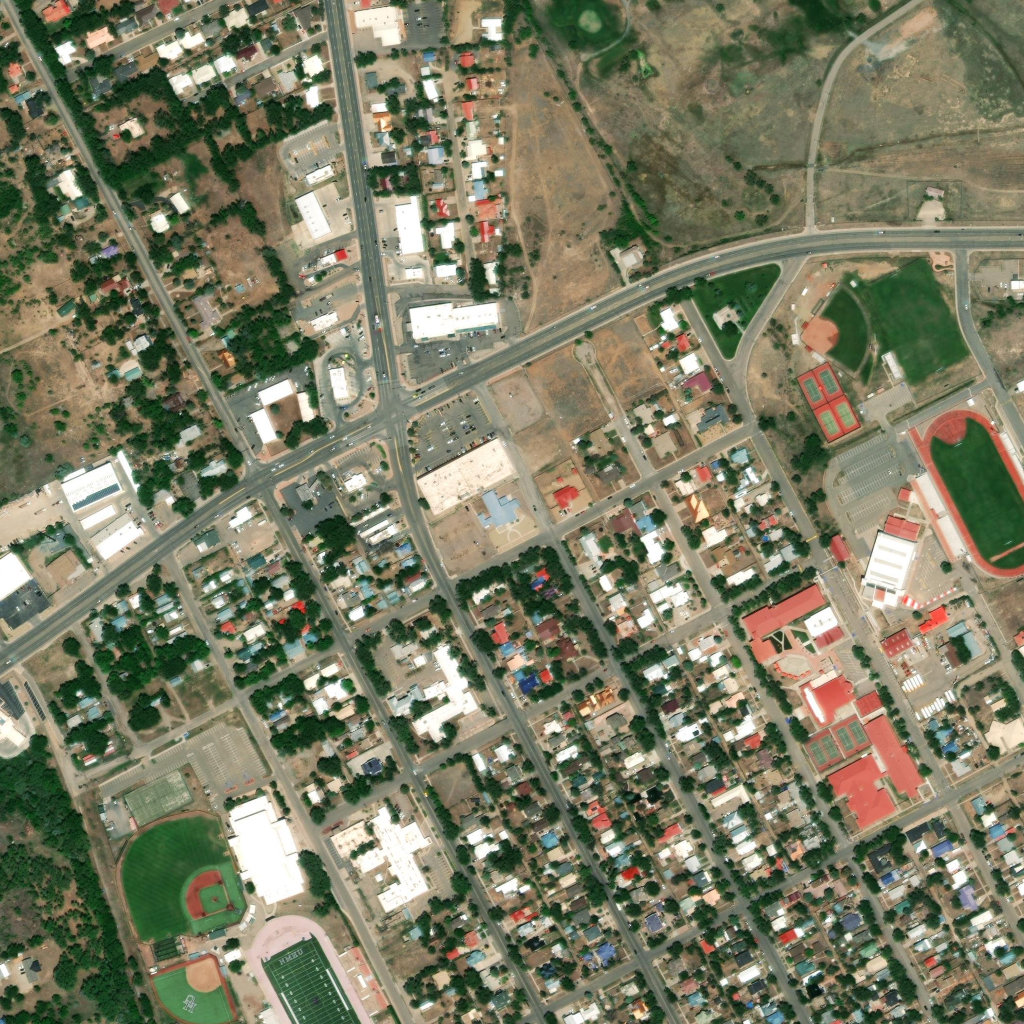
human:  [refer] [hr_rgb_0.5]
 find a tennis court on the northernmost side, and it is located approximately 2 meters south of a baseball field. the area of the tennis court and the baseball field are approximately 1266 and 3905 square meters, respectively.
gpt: <box>[[77, 35, 82, 39, 0]]</box>

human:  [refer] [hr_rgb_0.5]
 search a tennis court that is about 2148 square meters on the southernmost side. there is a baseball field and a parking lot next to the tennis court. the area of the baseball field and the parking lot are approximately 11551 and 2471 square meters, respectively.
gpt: <box>[[11, 75, 18, 80, 0]]</box>

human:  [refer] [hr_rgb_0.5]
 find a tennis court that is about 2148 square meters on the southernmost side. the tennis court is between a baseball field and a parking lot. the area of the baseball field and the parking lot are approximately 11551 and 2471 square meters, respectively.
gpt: <box>[[11, 75, 18, 80, 0]]</box>

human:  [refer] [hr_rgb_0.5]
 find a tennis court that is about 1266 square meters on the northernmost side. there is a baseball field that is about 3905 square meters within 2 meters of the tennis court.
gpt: <box>[[77, 35, 82, 39, 0]]</box>

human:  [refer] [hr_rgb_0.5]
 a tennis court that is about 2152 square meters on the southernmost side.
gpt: <box>[[78, 69, 85, 75, 0]]</box>